Question: I have some 4.5.6 installation of TYPO3 and a quite old, modified tt_news extension running.
My client noticed that the indexed search is not working for the news pages anymore.
So i checked, and as I thought the cache entries for the detail pages are not created anymore.
Actually only one cache entry is created, containing the html of the first detail page I requested (through the frontend).
I enabled the adminPanel and it also shows me that no_cache = 1. Why is that? My URL looks like this:
'''
www.mypage.com?id=231&tx_ttnews[tt_news]=2457&tx_ttnews[backPid]=&tx_ttnews[swords]=&cHash=287ca316c98761c2dff769a7d3c6b587
'''
Anyone can help me with that?
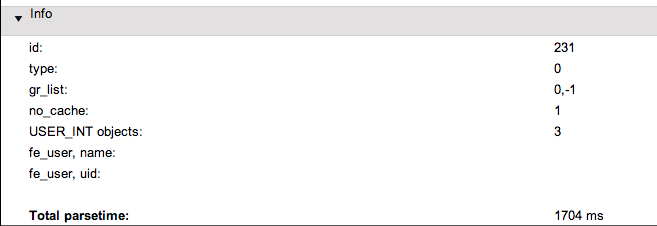
Answer: The problem was related to realUrl. We updated to a new version, and then caching worked again. Looks like realUrl generated invalid cHashes...